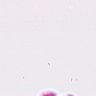
Metastatic tissue present: no